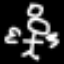
Label: angel